Field crop: maize
Growth stage: 2
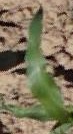
Species: maize